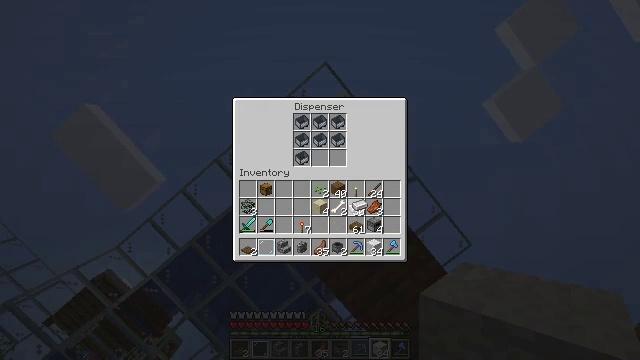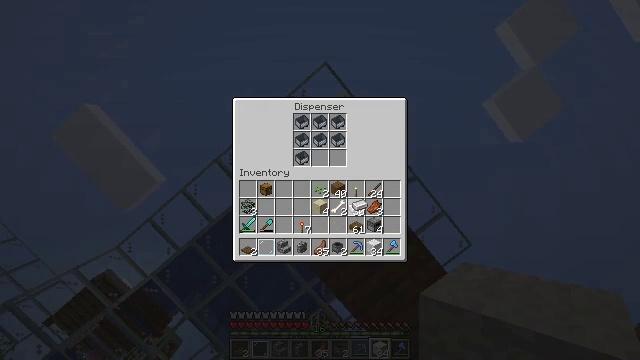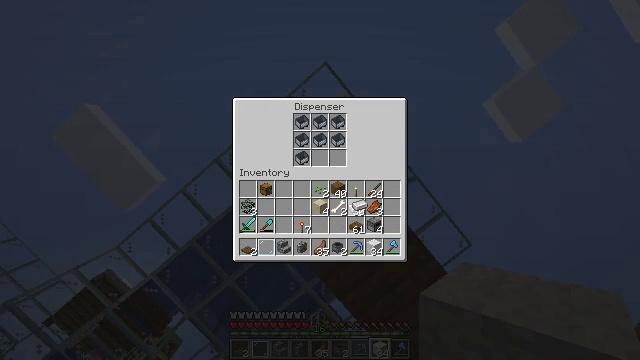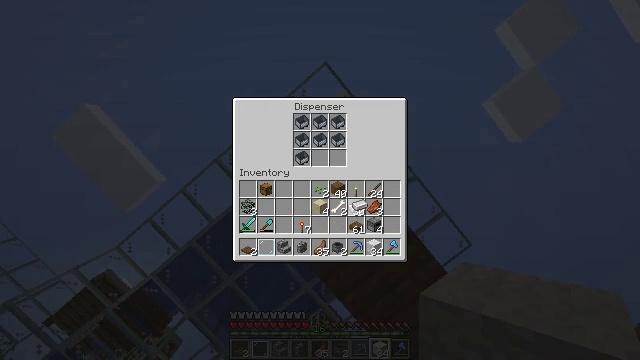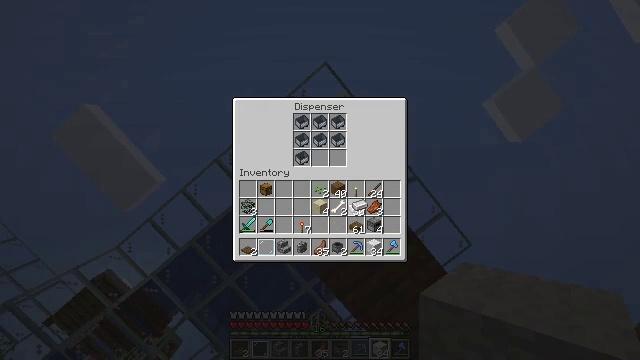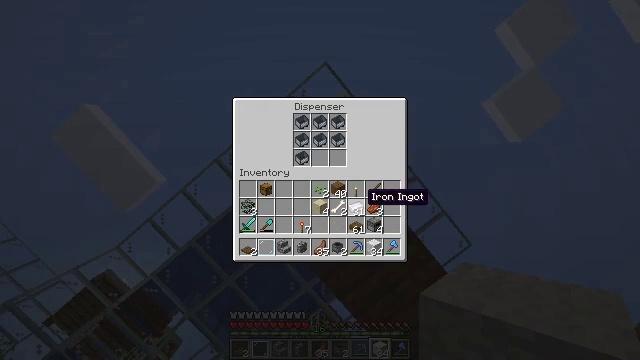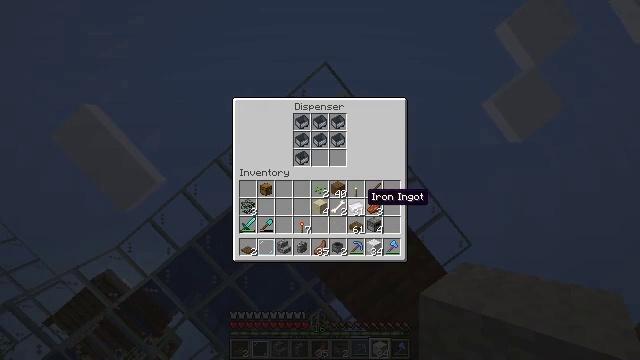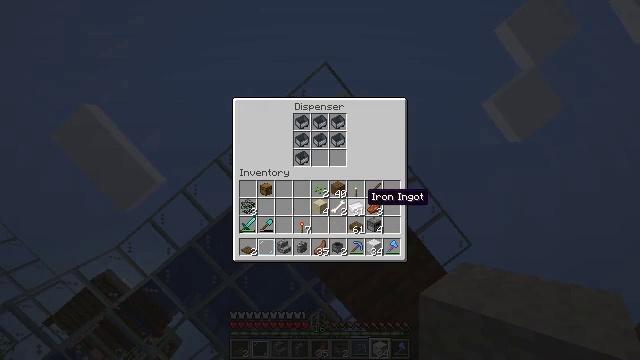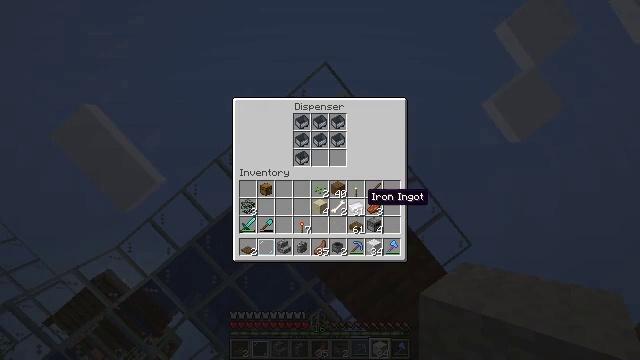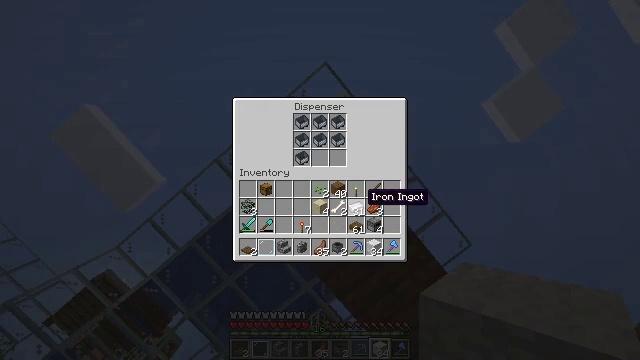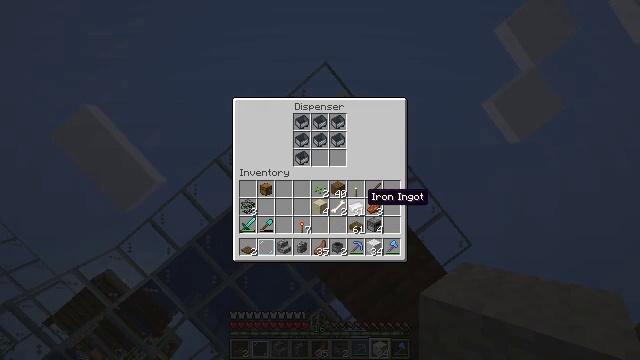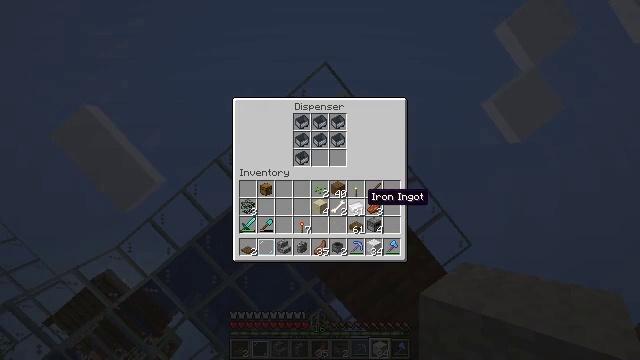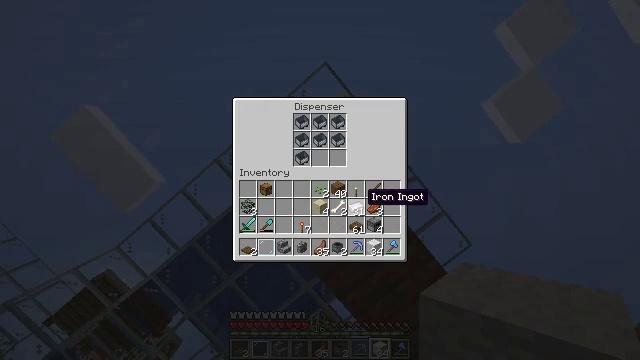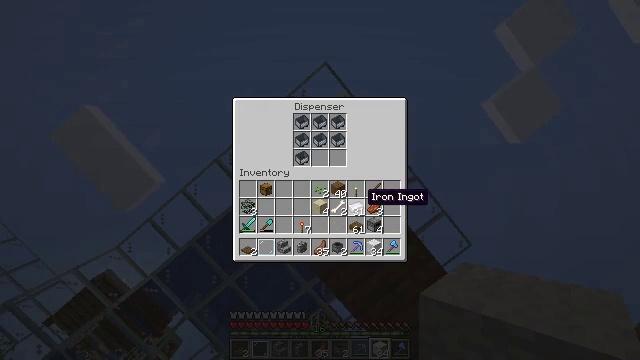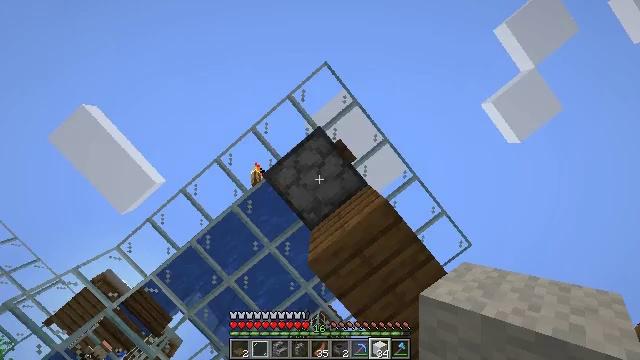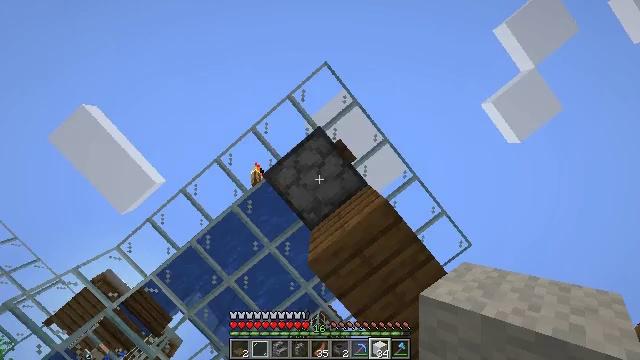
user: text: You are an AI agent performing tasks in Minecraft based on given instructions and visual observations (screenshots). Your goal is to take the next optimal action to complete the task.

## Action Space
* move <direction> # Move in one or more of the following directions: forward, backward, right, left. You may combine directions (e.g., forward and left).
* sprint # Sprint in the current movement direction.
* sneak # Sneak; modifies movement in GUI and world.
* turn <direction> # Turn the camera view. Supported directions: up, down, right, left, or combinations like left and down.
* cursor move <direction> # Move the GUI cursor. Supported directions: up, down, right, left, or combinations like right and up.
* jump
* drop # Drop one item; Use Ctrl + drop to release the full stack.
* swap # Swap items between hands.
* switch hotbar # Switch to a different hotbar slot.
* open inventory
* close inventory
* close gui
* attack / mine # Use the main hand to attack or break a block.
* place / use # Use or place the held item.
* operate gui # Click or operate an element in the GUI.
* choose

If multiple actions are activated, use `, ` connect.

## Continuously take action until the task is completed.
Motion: motion action
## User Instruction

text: Open your crafting table and craft a minecart with ingots.
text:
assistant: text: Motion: no_op
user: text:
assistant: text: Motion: operate gui
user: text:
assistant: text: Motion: operate gui
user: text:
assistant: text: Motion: operate gui
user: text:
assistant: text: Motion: no_op
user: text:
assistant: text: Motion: no_op
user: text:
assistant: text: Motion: no_op
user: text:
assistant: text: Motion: no_op
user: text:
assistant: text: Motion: no_op
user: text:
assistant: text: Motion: no_op
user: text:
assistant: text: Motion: no_op
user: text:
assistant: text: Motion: no_op
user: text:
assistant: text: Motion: no_op
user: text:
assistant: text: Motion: no_op
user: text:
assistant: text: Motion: no_op
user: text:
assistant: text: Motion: turn right and down
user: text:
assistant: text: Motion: turn right and down
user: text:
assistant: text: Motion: turn right and down
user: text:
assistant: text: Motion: turn right and down
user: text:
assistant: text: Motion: turn right and down
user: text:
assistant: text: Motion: turn right and down
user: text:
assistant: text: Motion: turn right and down
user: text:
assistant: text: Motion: turn down
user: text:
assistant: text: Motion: turn right and down
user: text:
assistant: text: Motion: move forward, turn down
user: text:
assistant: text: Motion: move forward, turn right and down
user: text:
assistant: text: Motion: move forward, turn right and down
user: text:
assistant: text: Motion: move forward, turn right and down
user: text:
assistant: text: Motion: move forward, turn right and down, jump
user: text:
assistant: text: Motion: move forward, turn right and down, jump